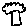
Label: tree